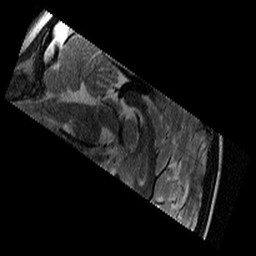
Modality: T2w
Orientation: sagittal
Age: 10
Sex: male
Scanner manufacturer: siemens
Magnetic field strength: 3 T
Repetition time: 9.23 s
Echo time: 0.067 s